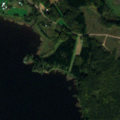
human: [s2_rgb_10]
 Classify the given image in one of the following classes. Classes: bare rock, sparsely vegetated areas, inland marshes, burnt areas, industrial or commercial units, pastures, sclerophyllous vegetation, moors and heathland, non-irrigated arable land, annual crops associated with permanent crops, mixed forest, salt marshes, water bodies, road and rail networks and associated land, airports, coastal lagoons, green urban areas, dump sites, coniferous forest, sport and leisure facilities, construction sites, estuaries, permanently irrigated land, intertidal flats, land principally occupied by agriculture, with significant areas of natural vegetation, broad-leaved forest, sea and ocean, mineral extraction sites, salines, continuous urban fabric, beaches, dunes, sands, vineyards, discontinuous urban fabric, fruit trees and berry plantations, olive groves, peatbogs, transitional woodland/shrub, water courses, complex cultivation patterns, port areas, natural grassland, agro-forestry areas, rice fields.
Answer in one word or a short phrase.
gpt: non-irrigated arable land, land principally occupied by agriculture, with significant areas of natural vegetation, coniferous forest, mixed forest, water bodies